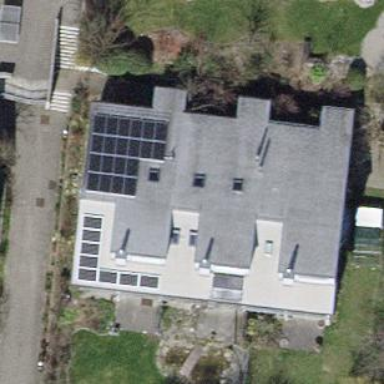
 where the roof ridge runs across the house."